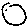
Label: moon